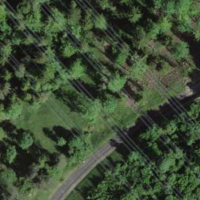
EUNIS habitat code: 44
Species observed at this site:
Campanula rotundifolia
Cephalanthera longifolia
Gymnadenia conopsea